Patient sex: F
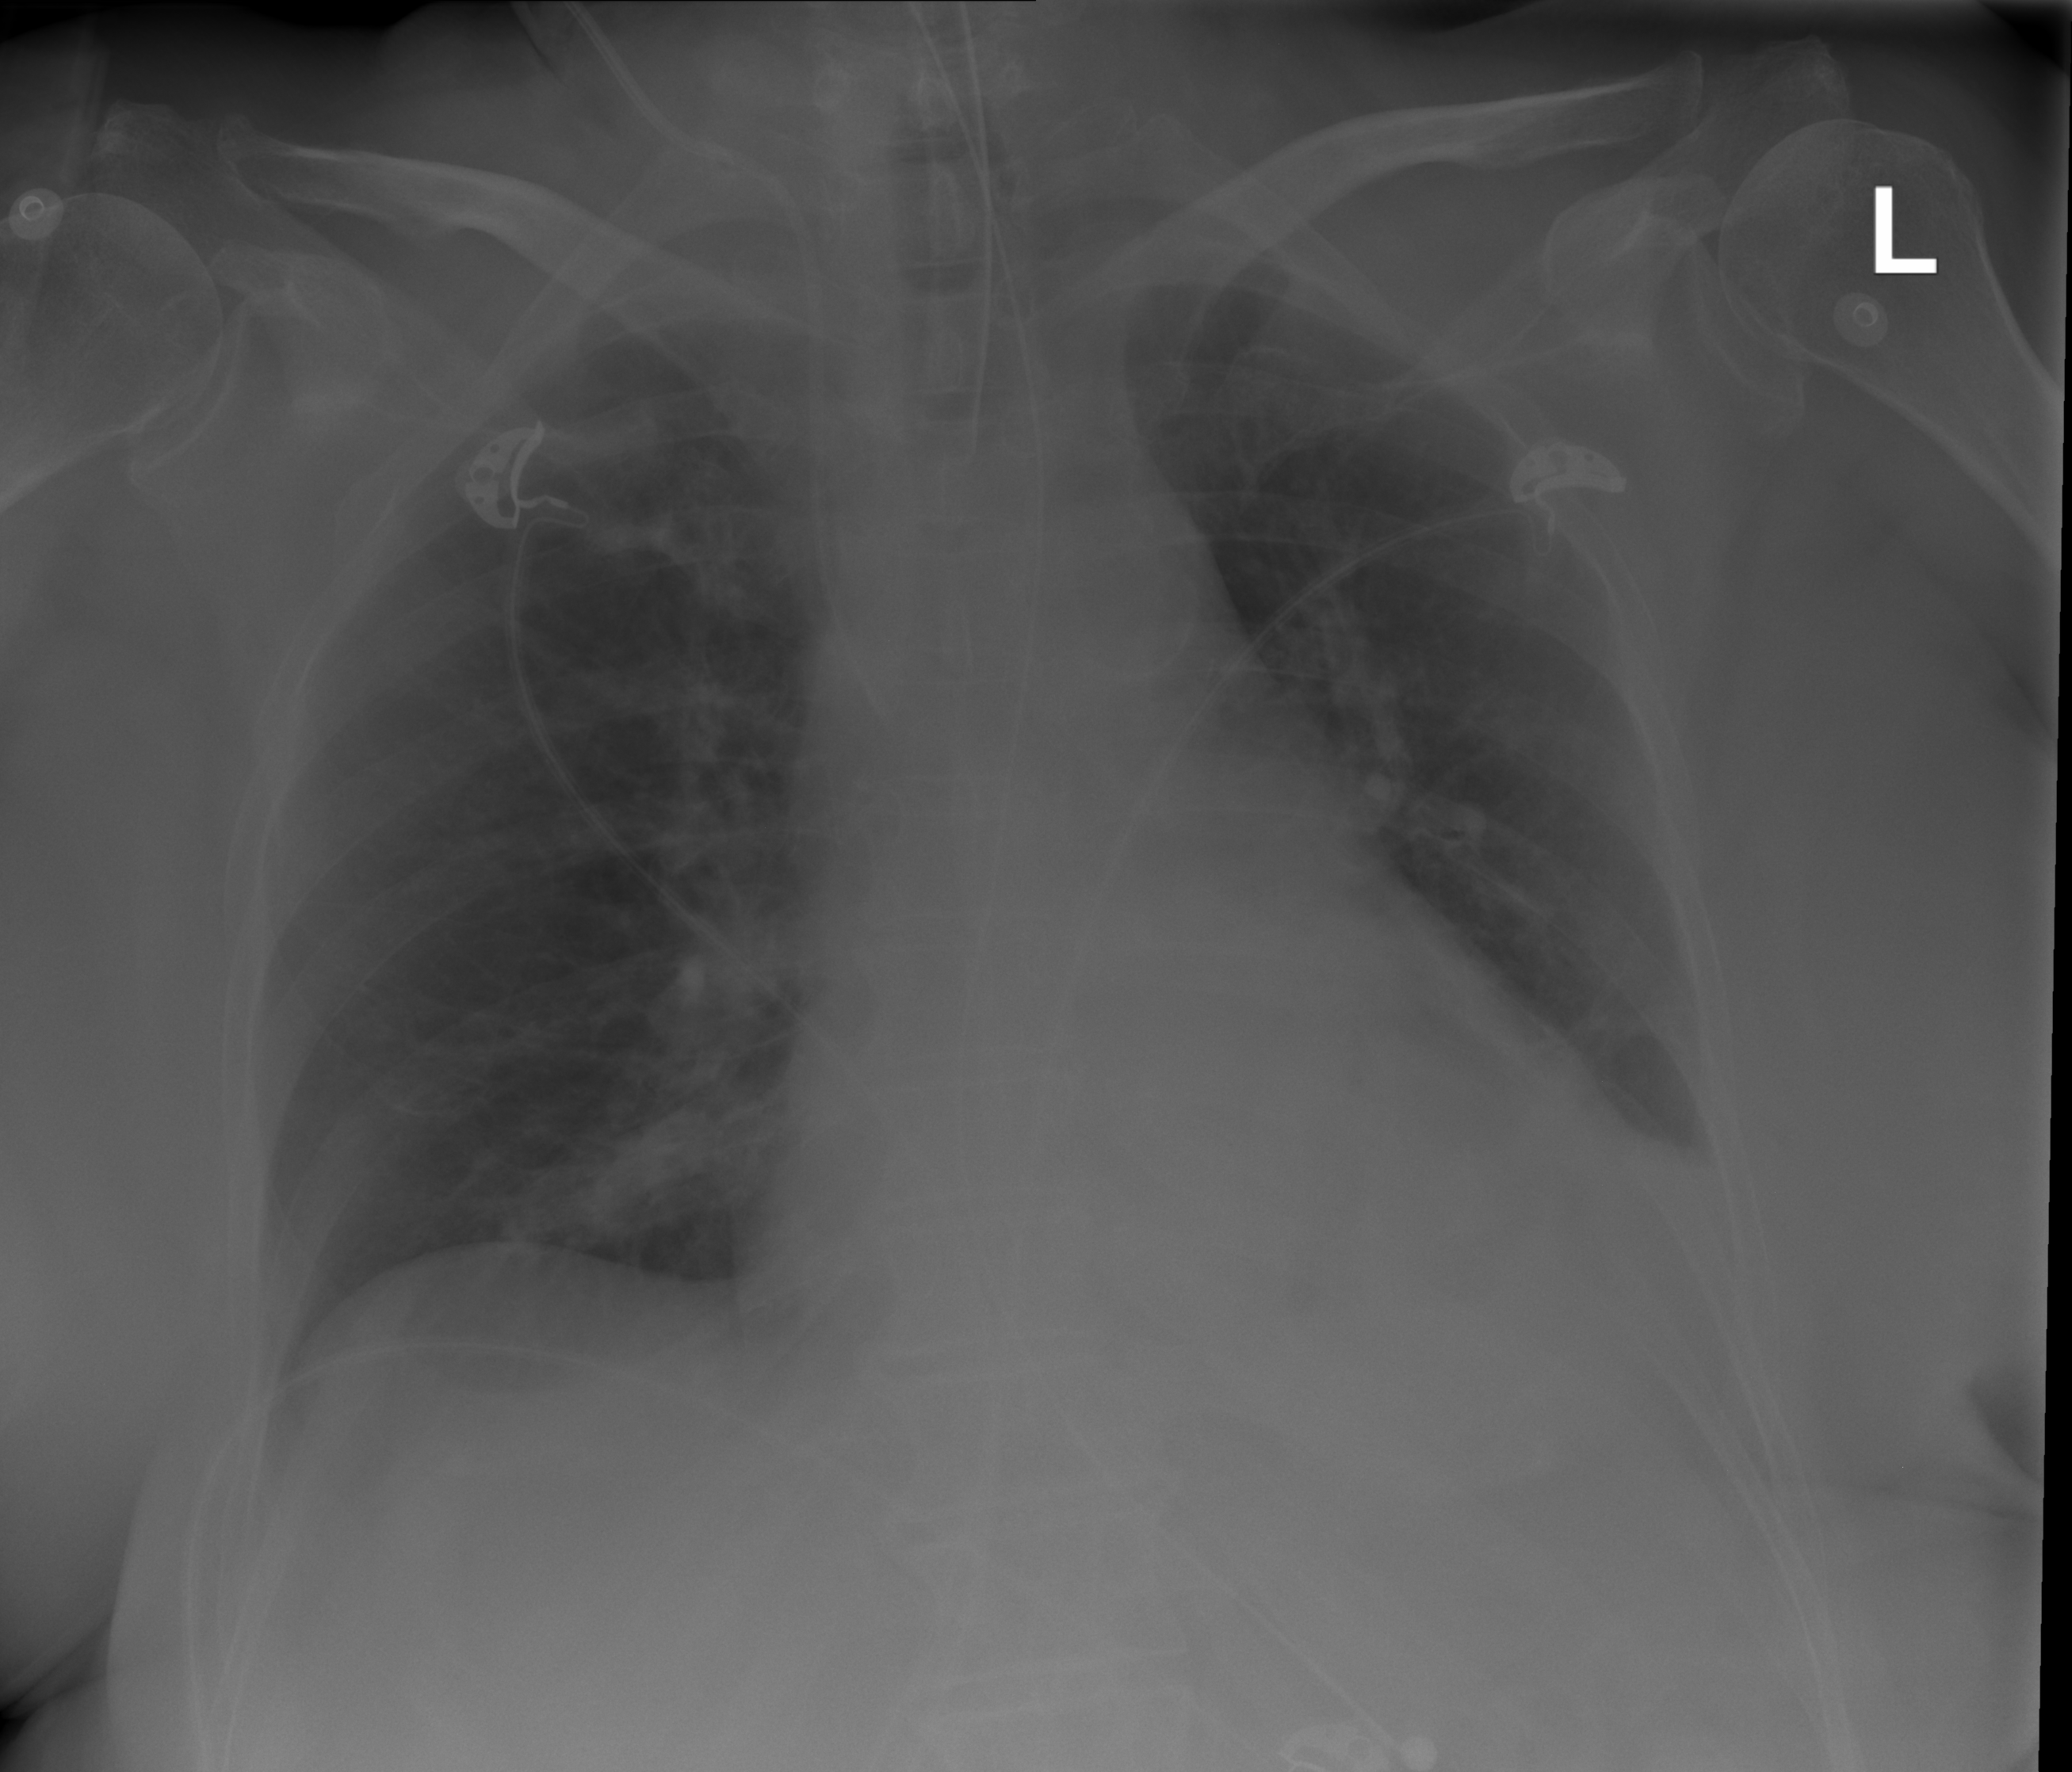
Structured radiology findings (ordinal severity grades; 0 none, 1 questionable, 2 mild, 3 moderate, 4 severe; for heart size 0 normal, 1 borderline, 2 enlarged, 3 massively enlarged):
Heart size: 2
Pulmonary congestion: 0
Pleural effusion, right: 0
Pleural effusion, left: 2
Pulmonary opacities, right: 0
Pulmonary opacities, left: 0
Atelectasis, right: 1
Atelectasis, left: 2